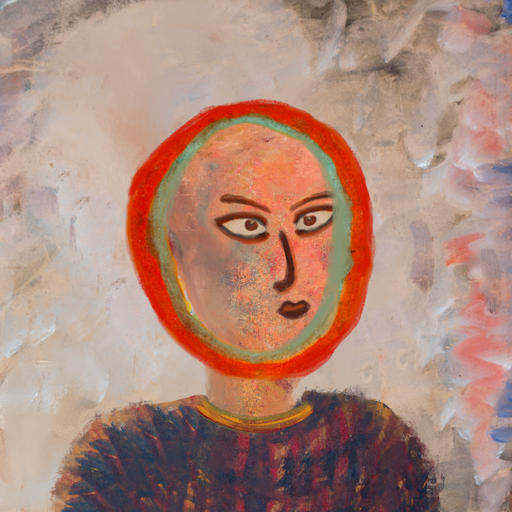
Background: Roy_Bahadur, Head And Neck Side: Irani, Face Side: Roy_Bahadur, Bust: In_The_Sun, Hair Side: Sisters, Head Accessory: Blank, Second Necklace: Blank, Necklace: Mother_And_Son_Son, Baby: Blank